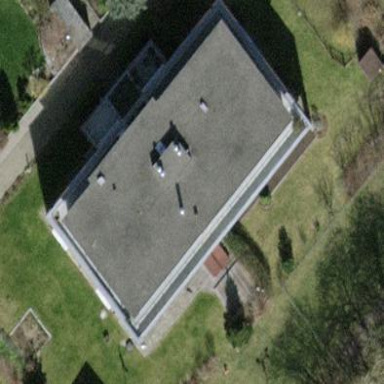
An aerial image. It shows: Flat-roofed apartment building.